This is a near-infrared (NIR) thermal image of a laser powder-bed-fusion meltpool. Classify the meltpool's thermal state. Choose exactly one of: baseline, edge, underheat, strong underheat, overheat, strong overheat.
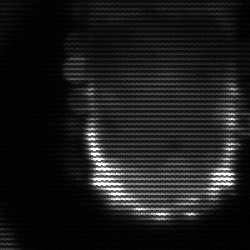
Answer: baseline